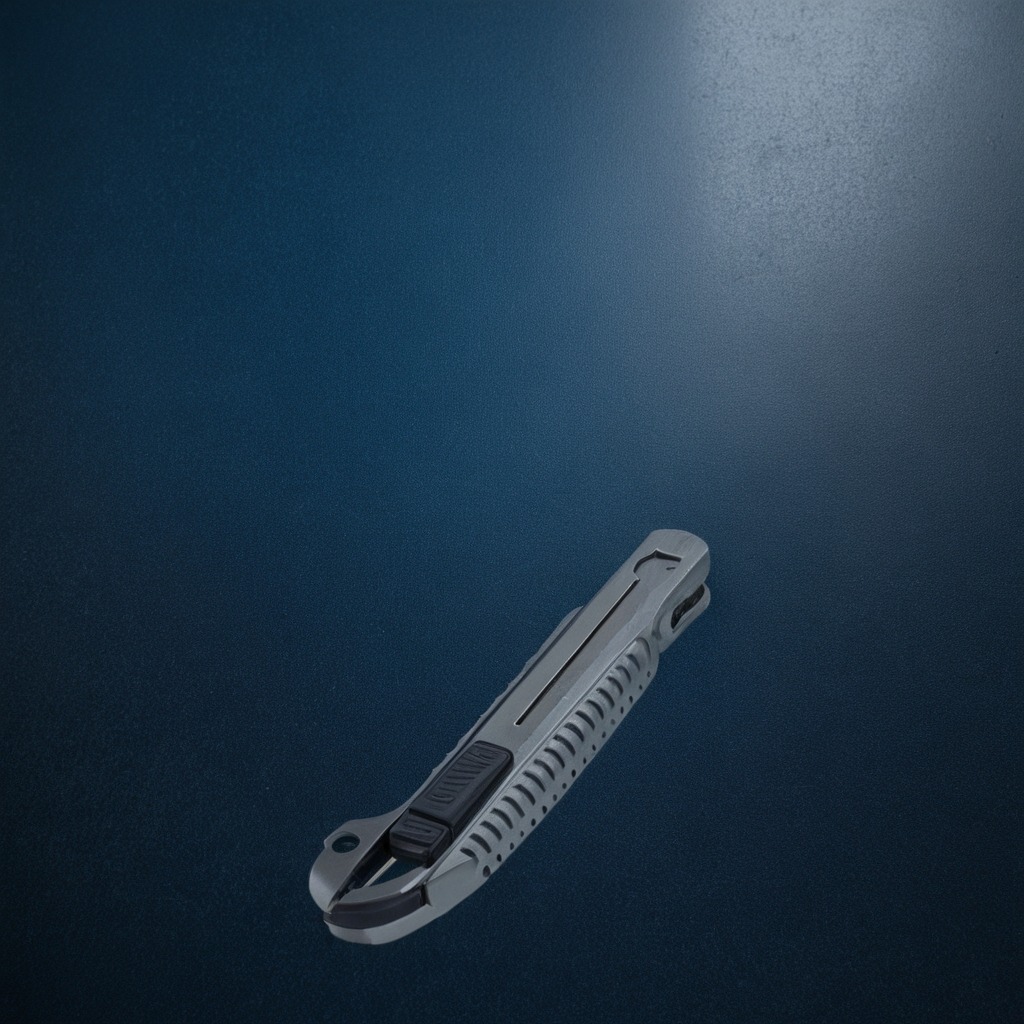
A utility knife lies on a clean granite tabletop covered with a blue rubber mat inside a workshop at night dim ambient light soft shadows worn but beneath the mat